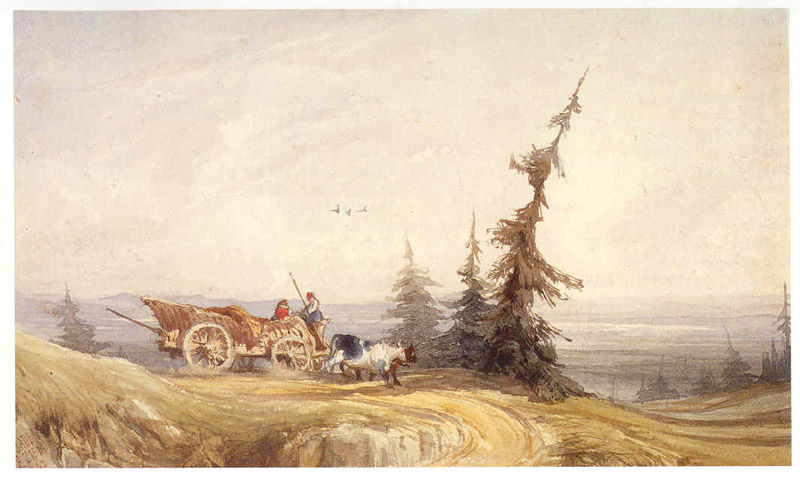
Titel: Blick von den Höhen bei Baden-Baden auf das Rheintal und die Vogesen
Künstler: Félix Ziem
Standort: Karlsruhe
Institution: Staatliche Kunsthalle Karlsruhe
Schlagwörter: baum, berg, blau, felsen, gemälde, himmel, mann, vogel, wasser, weiß, wolken, aquarell, bäume, frauen, gelb, grün, impressionismus, landschaft, menschen, ocker, see, teich, frau, grau, kleid, licht, strasse, stroh, zeichnung, blick, gras, rasen, rot, tier, tiere, weg, wiese, beige, leute, malerei, rock, stein, steine, öl, ebene, feld, horizont, hügel, kalt, kühe, vieh, vögel, weite, gewässer, pfad, wiesen, boden, land, paar, personen, tal, wald, anhöhe, arbeit, bauern, genre, karren, pferde, räder, stock, bewölkt, aussicht, stab, acker, bäuerin, ernte, feldweg, heu, berge, gebirge, hang, öde, nebel, kuh, rind, alm, herbst, enten, kutsche, speichen, ziehen, ladung, rad, wagen, wagenrad, tannen, querformat, turner, inschrift, tiefe, bauer, panorama, rinder, peitsche, fichte, gänse, nadelbaum, tanne, fahren, kurve, ländlich, karg, nadelbäume, fichten, tannenbaum, landwirtschaft, nadelwald, himel, rotes tuch, gespann, landarbeit, ochse, ochsen, stier, schief, zugvögel, bäuerlich, heuwagen, waagen, ziegen, leiterwagen, rotes gewand, holzwagen, erntewagen, ochsenkarren, steone, fuhrwek, ochsengespann und tanne, drei vögel im himmel, dominanter aber neutraler himmel, verkorkste tanne, spätsommerliches graß, blick auf weite ebene, waen, fichten#